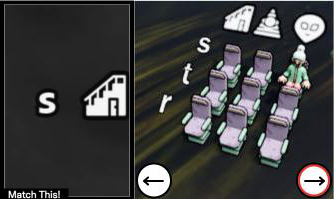
Task: seats
Answer: no